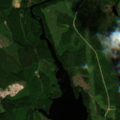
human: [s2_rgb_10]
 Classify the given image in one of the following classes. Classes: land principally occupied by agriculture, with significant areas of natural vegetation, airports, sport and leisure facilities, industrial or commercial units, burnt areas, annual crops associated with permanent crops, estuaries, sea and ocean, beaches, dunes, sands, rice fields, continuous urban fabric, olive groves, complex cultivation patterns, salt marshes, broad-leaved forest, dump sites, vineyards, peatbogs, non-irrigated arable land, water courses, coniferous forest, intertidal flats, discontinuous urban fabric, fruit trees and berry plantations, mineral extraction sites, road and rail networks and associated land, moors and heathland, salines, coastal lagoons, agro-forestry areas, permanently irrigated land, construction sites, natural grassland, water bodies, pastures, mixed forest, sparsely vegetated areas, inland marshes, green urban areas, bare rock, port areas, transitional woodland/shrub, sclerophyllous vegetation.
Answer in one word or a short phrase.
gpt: broad-leaved forest, coniferous forest, mixed forest, water bodies